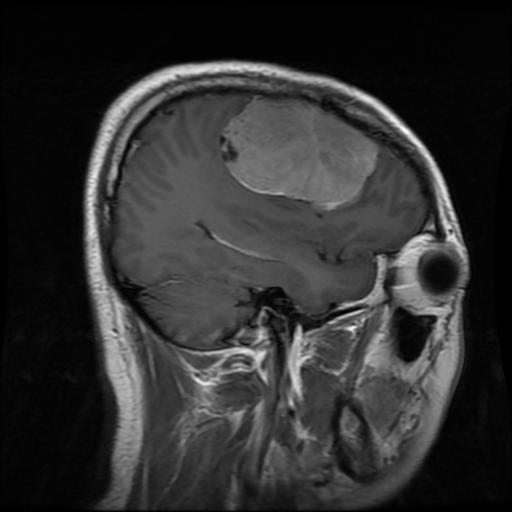
Label: meningioma